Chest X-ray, PA view. Patient: 61 years old, sex F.
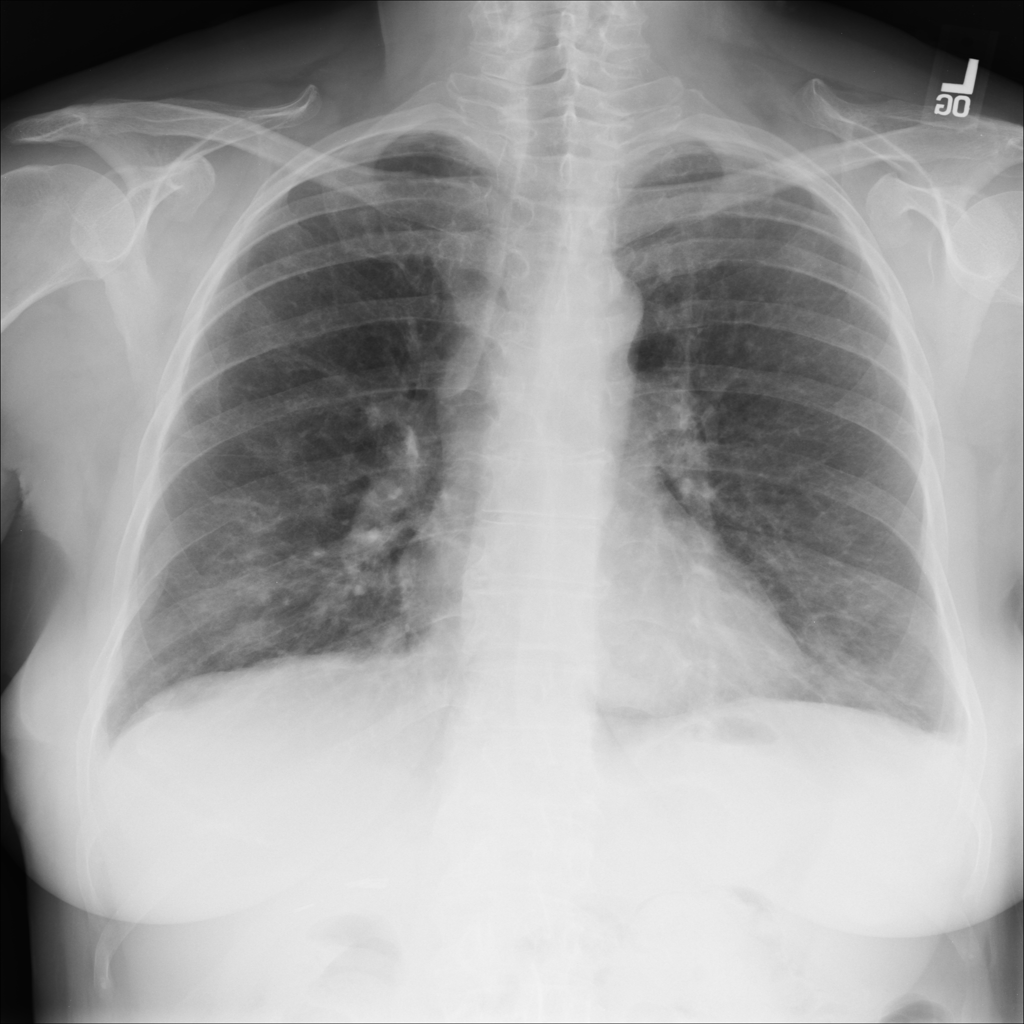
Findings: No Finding